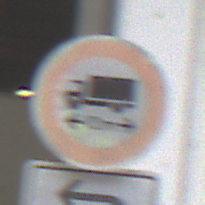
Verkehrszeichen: TatsaechlicheLaenge
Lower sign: RichtungsangabeDurchPfeile2
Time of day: Midday
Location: Roofed (Urban)
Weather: Overcast
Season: NotSpecified
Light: Artificial